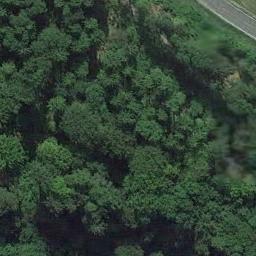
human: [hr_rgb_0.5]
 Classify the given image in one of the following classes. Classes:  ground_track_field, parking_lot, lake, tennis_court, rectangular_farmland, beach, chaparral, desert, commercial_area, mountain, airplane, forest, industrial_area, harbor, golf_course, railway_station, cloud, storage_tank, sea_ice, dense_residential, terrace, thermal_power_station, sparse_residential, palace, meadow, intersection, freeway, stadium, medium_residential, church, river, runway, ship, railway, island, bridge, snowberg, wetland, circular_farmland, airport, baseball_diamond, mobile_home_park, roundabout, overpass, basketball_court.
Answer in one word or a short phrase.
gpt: forest